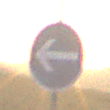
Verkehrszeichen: VorgeschriebeneFahrtrichtungHierLinks
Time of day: SunriseSunset
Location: Outdoor (Nature)
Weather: PartlyCloudy
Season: NotSpecified
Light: Natural